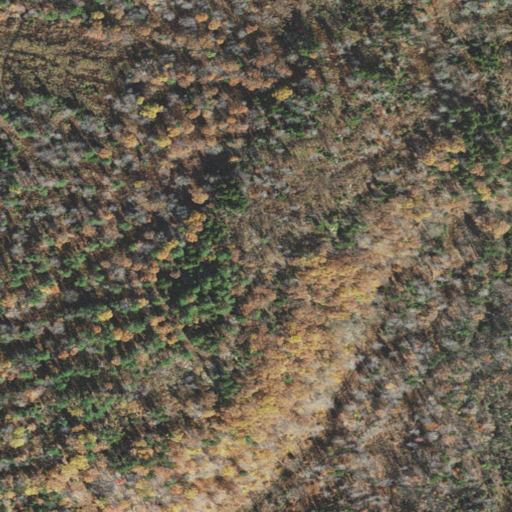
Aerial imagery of mountain in New Hampshire named Wildcat Hill containing mixed forest and deciduous forest